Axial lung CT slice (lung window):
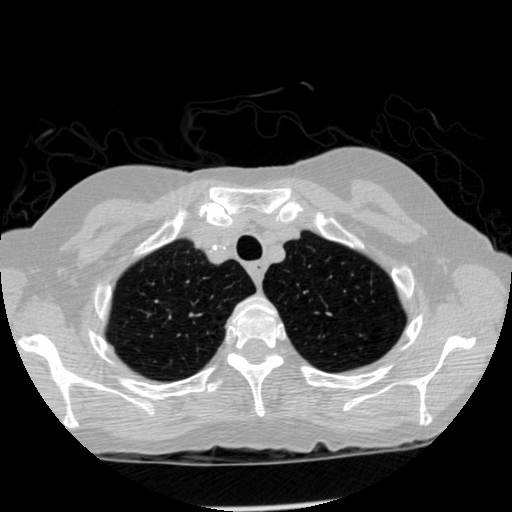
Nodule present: no